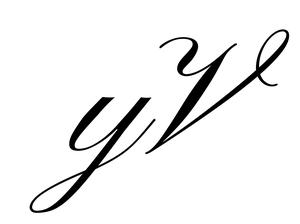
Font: PinyonScript-Regular